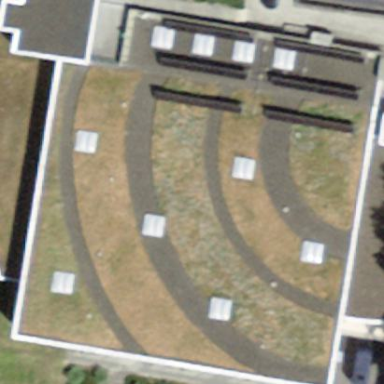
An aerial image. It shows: Sports centre building.